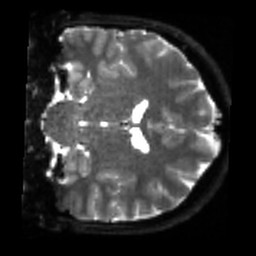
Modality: sbref
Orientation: coronal
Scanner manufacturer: siemens
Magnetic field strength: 3 T
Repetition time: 4 s
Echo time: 0.0594 s